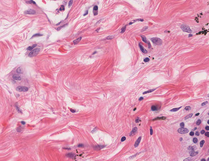
Tumor epithelial tissue: no
Tumor-associated stroma tissue: yes
Normal tissue: no